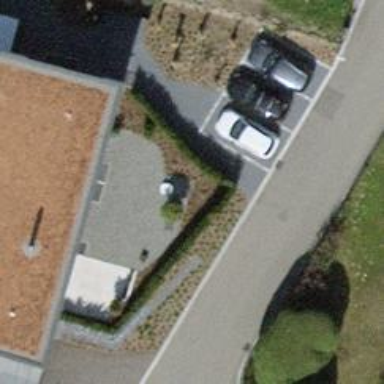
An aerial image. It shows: Hedge acting as barrier.